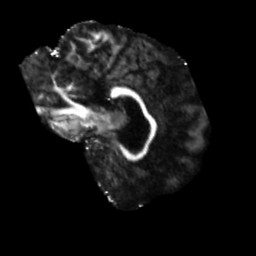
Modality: FA
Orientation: sagittal
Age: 56
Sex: male
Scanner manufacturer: siemens
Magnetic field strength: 3 T
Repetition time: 5.47 s
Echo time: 0.0854 s